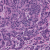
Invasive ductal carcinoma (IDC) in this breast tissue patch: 1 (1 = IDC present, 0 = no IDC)